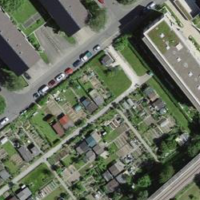
EUNIS habitat code: 53
Species observed at this site:
Cosmos bipinnatus
Volucella pellucens